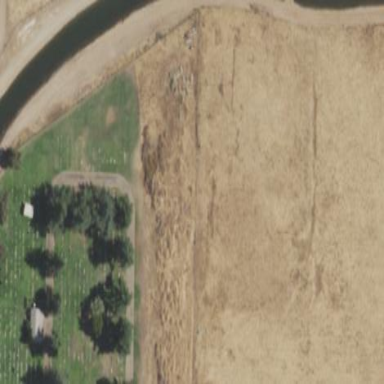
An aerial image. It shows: Graveyard.